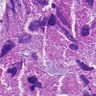
Metastatic tissue present: yes